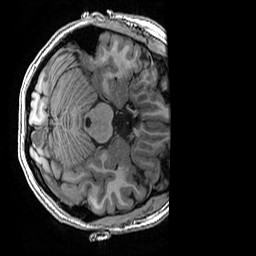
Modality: T1w
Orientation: axial
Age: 20
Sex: female
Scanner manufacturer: ge
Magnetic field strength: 3 T
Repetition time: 0.007 s
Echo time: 0.00342 s